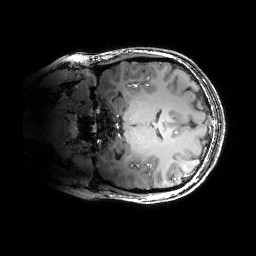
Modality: T1w
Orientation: coronal
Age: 23
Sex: female
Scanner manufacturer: siemens
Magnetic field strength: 6.98 T
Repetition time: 2.37 s
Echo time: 0.00231 s